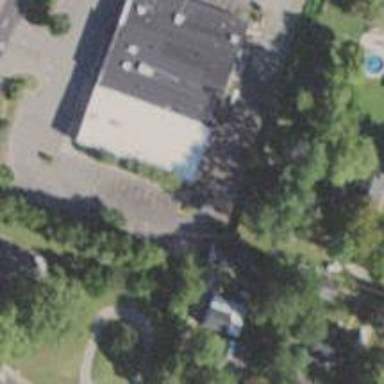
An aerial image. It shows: Building that houses bowling alley.